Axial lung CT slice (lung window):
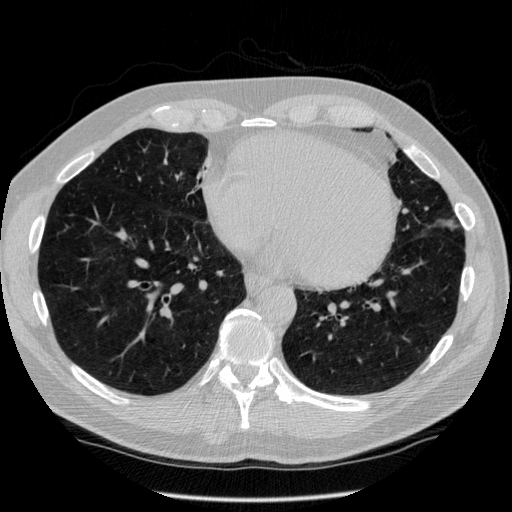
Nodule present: no